Field crop: maize
Growth stage: 2
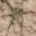
Species: salsola